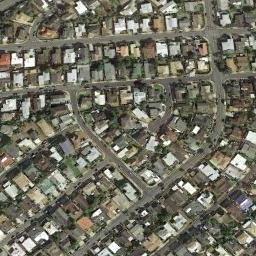
Label: residential